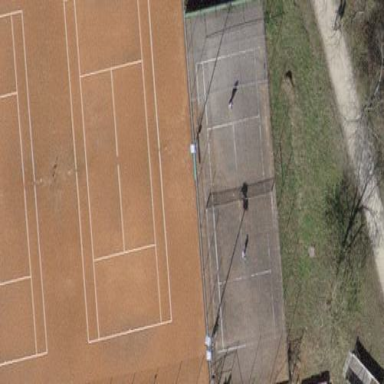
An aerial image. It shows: Tennis pitch with clay surface for leisure sports.